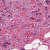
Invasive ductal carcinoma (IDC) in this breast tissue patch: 1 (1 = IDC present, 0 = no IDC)